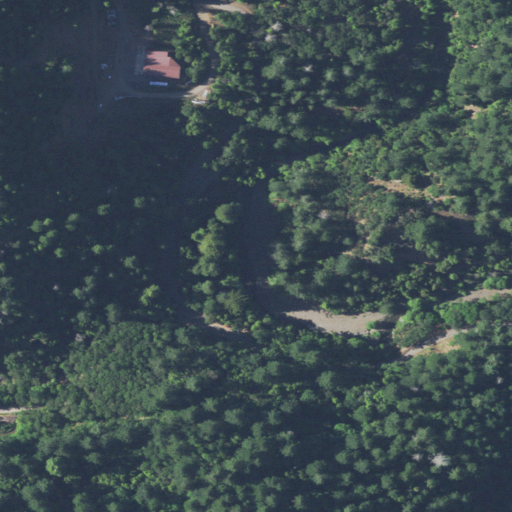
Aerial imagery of valley in California named Holmes Canyon containing evergreen forest, mixed forest, open development, shrub, and low intensity development